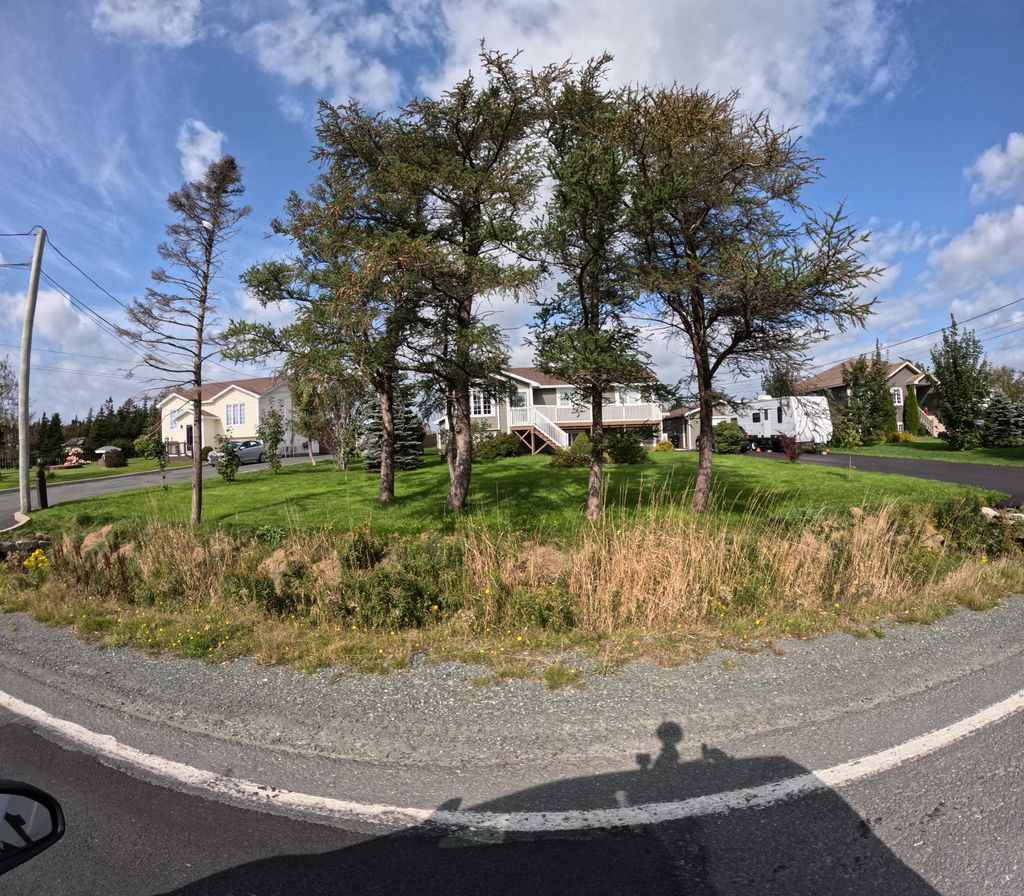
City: st_johns